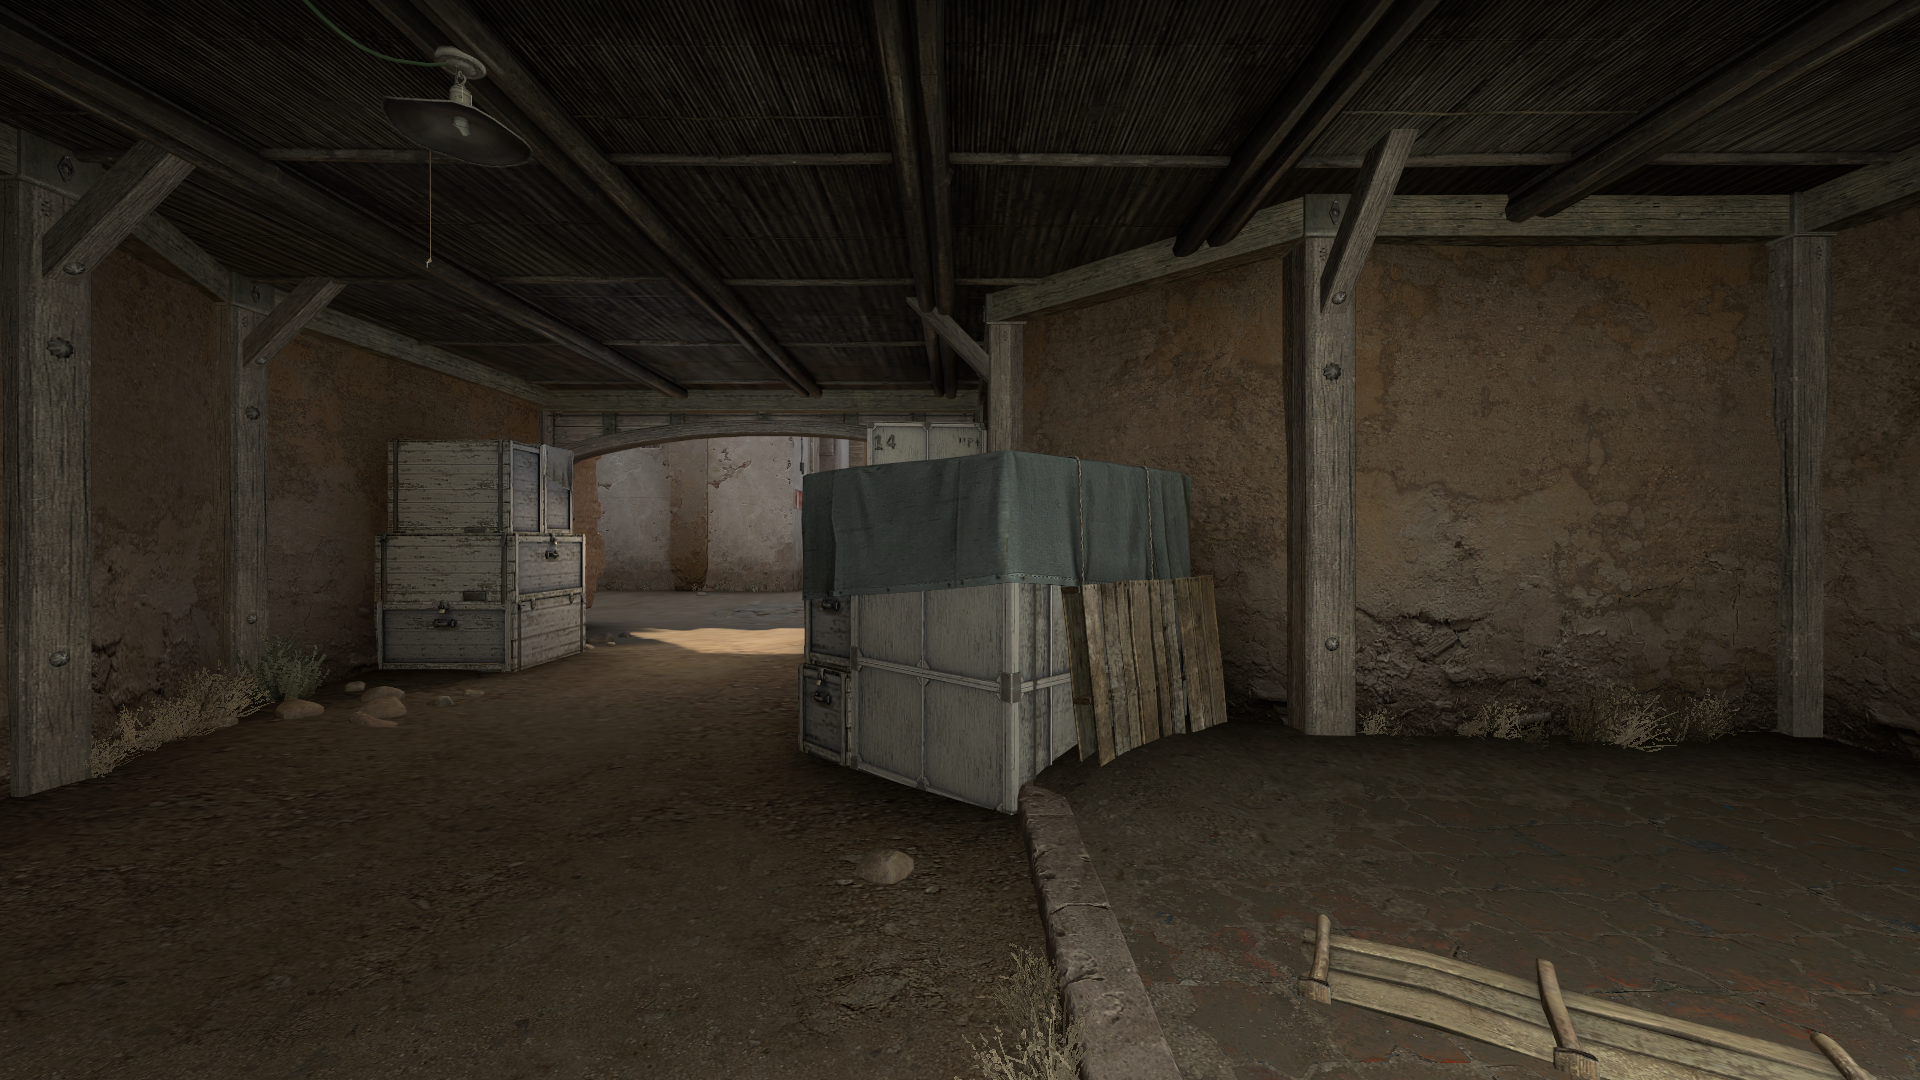
Map: de_dust2